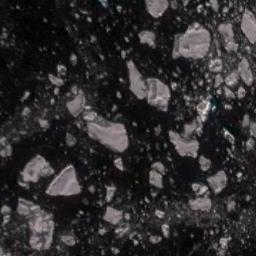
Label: sea_ice